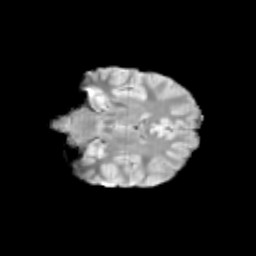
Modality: T2w
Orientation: coronal
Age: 12
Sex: female
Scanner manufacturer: siemens
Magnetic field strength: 3 T
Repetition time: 3.8 s
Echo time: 0.07 s